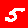
Digit: 5